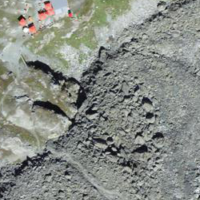
EUNIS habitat code: 48
Species observed at this site:
Montifringilla nivalis